【题型】选择题　【知识点】解析几何　【难度】easy
在平面直角坐标系内，一束光线从点$A(1,2)$出发，被直线$y=x$反射后到达点$B(3,6)$，则这束光\\
线从$A$到$B$所经过的距离为（ ）

\vspace{1em}
\noindent \hspace{2em}A. $2\sqrt{5}$ \hspace{3em} B. $\sqrt{26}$ \hspace{3em} C. $4$ \hspace{3em} D. $5$
【解答】
\noindent 【答案】B\\
\noindent 【分析】作出点$A$关于直线$y=x$的对称点$C(2,1)$，连接$CB$，利用光线关于直线对称得到$|CB|$即为光线经\\
过路程的最小值，再利用两点间的距离公式进行求解.\\
\noindent 【解析】作出点$A$关于直线$y=x$的对称点$C(2,1)$，\\
\noindent 连接$CB$，交直线$y=x$于点$M$，\\
\noindent 则$|CB|$即为光线经过路程的最小值，\\

\noindent 且$|CB|=\sqrt{(3-2)^2+(6-1)^2}=\sqrt{26}$，\\
\noindent 此即光线从$A$到$B$所经过的距离为$\sqrt{26}$.\\
\noindent 故选：B.
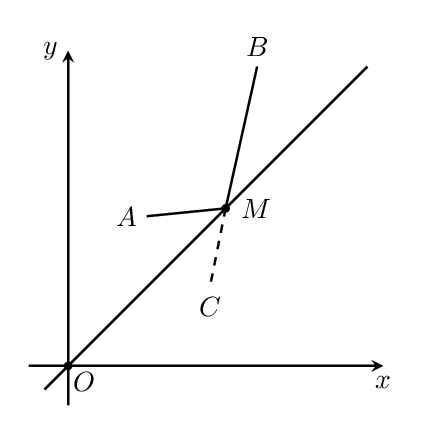